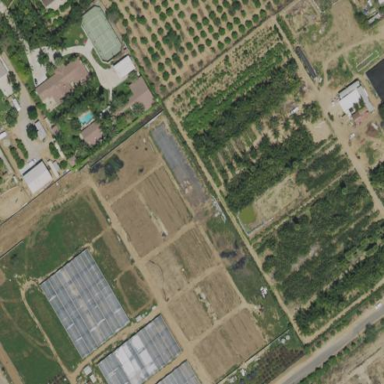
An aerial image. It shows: Plant nursery area.